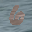
Label: 6